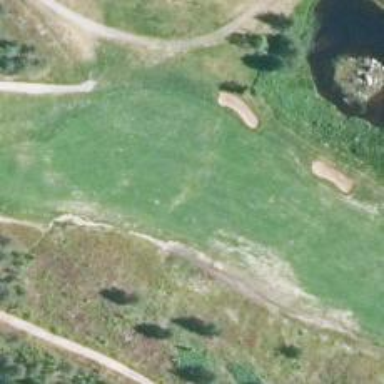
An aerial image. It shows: View of golf hole.